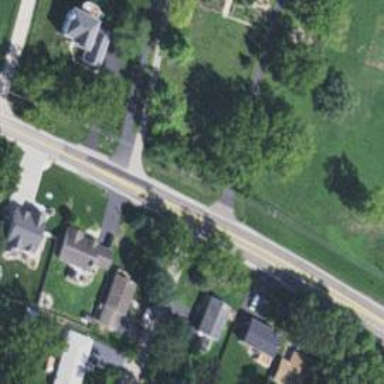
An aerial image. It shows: Driveway.